Question: I want to create a side menu for a specific listboxitem or longlistselector's item
like the picture
when your press and hold the listboxitem the blue panel comes out, is there anyway to this ?
I managed the Hold event on the item, but not the side menu !
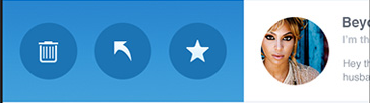
Answer: There are a few possible ways to do this, but the basic idea is that you add the menu in a hidden or collapsed state, and then trigger an animation on the Hold event. Here is a simple example (using the interactivity DLLs System.Windows.Interactivity and Microsoft.Expression.Interactions.Core):
'''
<Grid xmlns:i="http://schemas.microsoft.com/expression/2010/interactivity"
xmlns:ei="http://schemas.microsoft.com/expression/2010/interactions">
<Grid.Resources>
<Storyboard x:Name="ShowMenu">
<DoubleAnimation Storyboard.TargetName="translate" Storyboard.TargetProperty="X"
To="0" Duration="0:0:0.3" />
</Storyboard>
<Storyboard x:Name="HideMenu">
<DoubleAnimation Storyboard.TargetName="translate" Storyboard.TargetProperty="X"
To="-300" Duration="0:0:0.3" />
</Storyboard>
</Grid.Resources>
<Grid Width="300" Background="LightBlue">
<Grid.RenderTransform>
<TranslateTransform x:Name="translate" X="-300" />
</Grid.RenderTransform>
<!-- Menu popup content here -->
<TextBlock Text="Menu">
<i:Interaction.Triggers>
<i:EventTrigger EventName="Hold">
<ei:ControlStoryboardAction Storyboard="{StaticResource HideMenu}" ControlStoryboardOption="Play" />
</i:EventTrigger>
</i:Interaction.Triggers>
</TextBlock>
</Grid>
<Grid>
<!-- Item content here -->
<TextBlock Text="Item">
<i:Interaction.Triggers>
<i:EventTrigger EventName="Hold">
<ei:ControlStoryboardAction Storyboard="{StaticResource ShowMenu}" ControlStoryboardOption="Play" />
</i:EventTrigger>
</i:Interaction.Triggers>
</TextBlock
</Grid>
</Grid>
'''